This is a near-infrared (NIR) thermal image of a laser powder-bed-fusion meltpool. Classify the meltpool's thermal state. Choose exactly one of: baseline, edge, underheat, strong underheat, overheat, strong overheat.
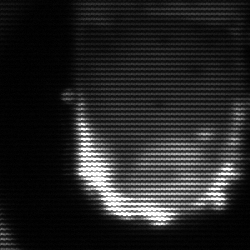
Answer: baseline